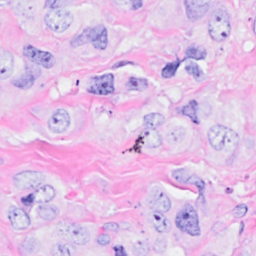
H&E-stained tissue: Breast